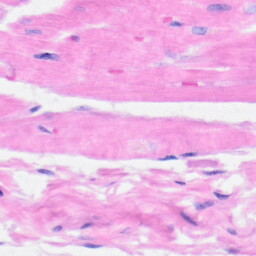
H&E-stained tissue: Heart